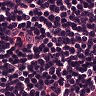
Metastatic tissue present: no